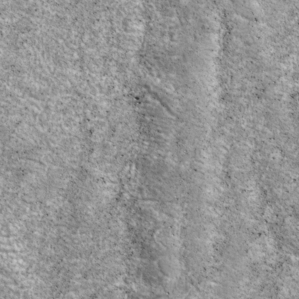
Label: non_frost